Question: I'd like to style buttons and links to look the same and in general I've done this. But I can't make button and link look absolutely the same:
- - -
Sounds insignificant, but when button and link are placed together, it's easily noted as bug in design (I added red lines where layout is broken). Login button is real button that submits form, and Register is a link to register page that looks like a button.

Here Login button is 106x21 px, Register link is 110x25 px.
Here are my styles:
'''
a.button,
button {
display: inline-block;
width: 110px;
height: 25px;
padding: 0;
margin: 0;
color: white;
background: #7dbedb; /* Old browsers */
background: -moz-linear-gradient(top, #7dbedb 0%, #95c3ea 100%); /* FF3.6+ */
background: -webkit-gradient(linear, left top, left bottom, color-stop(0%,#7dbedb), color-stop(100%,#95c3ea)); /* Chrome,Safari4+ */
background: -webkit-linear-gradient(top, #7dbedb 0%,#95c3ea 100%); /* Chrome10+,Safari5.1+ */
background: -o-linear-gradient(top, #7dbedb 0%,#95c3ea 100%); /* Opera 11.10+ */
background: -ms-linear-gradient(top, #7dbedb 0%,#95c3ea 100%); /* IE10+ */
background: linear-gradient(to bottom, #7dbedb 0%,#95c3ea 100%); /* W3C */
filter: progid:DXImageTransform.Microsoft.gradient( startColorstr='#7dbedb', endColorstr='#95c3ea',GradientType=0 ); /* IE6-9 */
text-shadow: 1px 1px 1px #757575;
filter: dropshadow(color=#000000, offx=1, offy=1);
border: 2px solid #79cee6;
border-radius: 2px;
text-align: center;
text-decoration: none;
}
'''
Usage:
'''
<form ...>
...
<button>Login</button>
<a href="..." class="button">Register</a>
</form>
'''
In two words: I can't make <button> and <a> look perfectly the same.
PS. I know I can use button everywhere with onclick event. As well as make all submit buttons as links with onclick event. But I wouldn't like to do this so no js will be required to submit a form or follow a link.
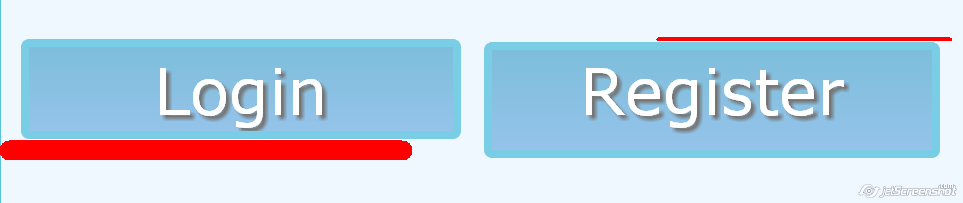
Answer: Buttons (and other inputs) don't follow the block model.
In order to adjust the size of a button, you may :
- - 'box-sizing: content-box;'
For the second solution, you may have to use the whole set of equivalent declarations :
'''
a.button,
button {
...
box-sizing: content-box;
-webkit-box-sizing: content-box;
-moz-box-sizing: content-box;
}
'''
a problem in adjusting this is that different browsers have different buttons.
So this works in Chrome/ubuntu : <URL>
this works in FF/ubuntu : <URL>
I'm not sure it's a good idea to trying to get a precise look of a button. I know I use only standard elements (usually span) for buttons when I want to have a pixel-precise style.
This may be useful : <URL>